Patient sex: M
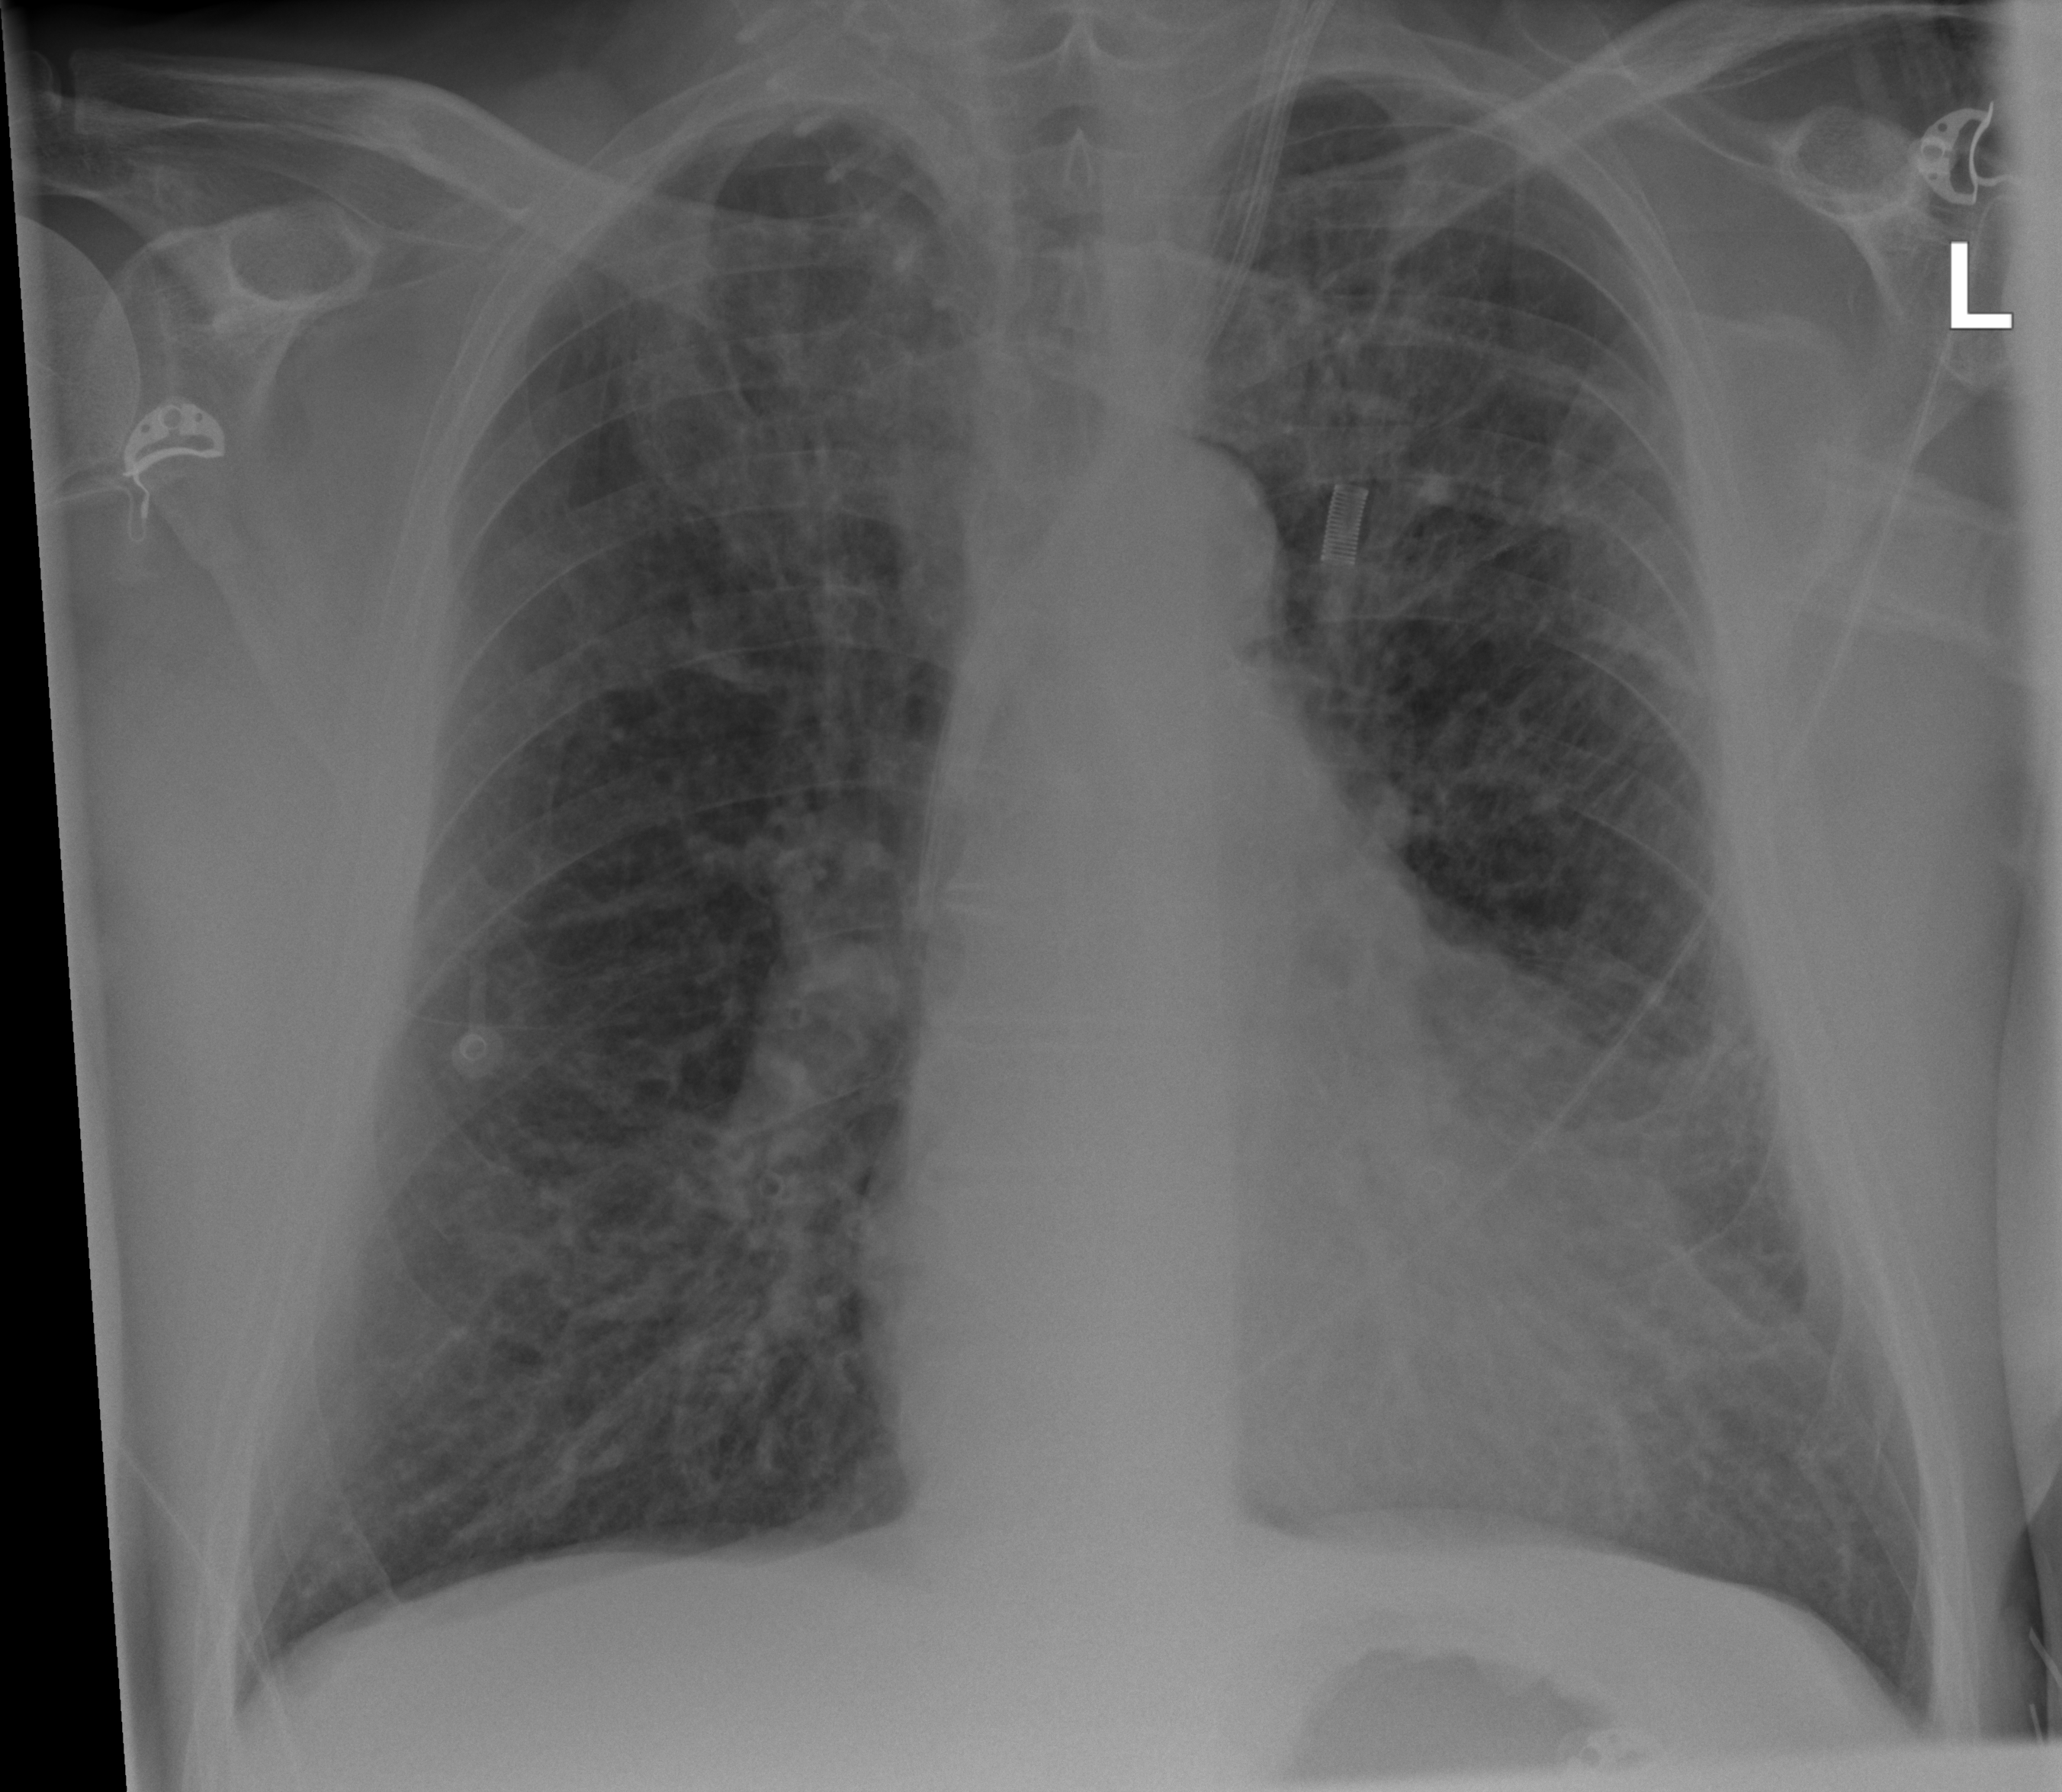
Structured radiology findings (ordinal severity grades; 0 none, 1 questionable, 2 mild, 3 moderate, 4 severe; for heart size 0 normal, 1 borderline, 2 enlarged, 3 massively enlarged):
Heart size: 1
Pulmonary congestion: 2
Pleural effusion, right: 0
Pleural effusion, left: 0
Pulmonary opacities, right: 3
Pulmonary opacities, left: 3
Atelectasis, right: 2
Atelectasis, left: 2